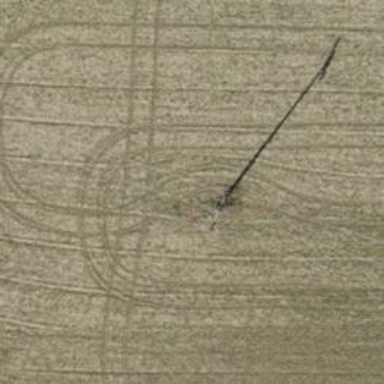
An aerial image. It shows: Minor power line.